Question:
Basically:
- I have a python script I want to execute.- When I run my program, my build directory does not include the python script.- Therefore I can not find the file with QDir, unless I manually set it.
Am I supposed to get it so the .py file is included in my build directory? Or am I missing something here?
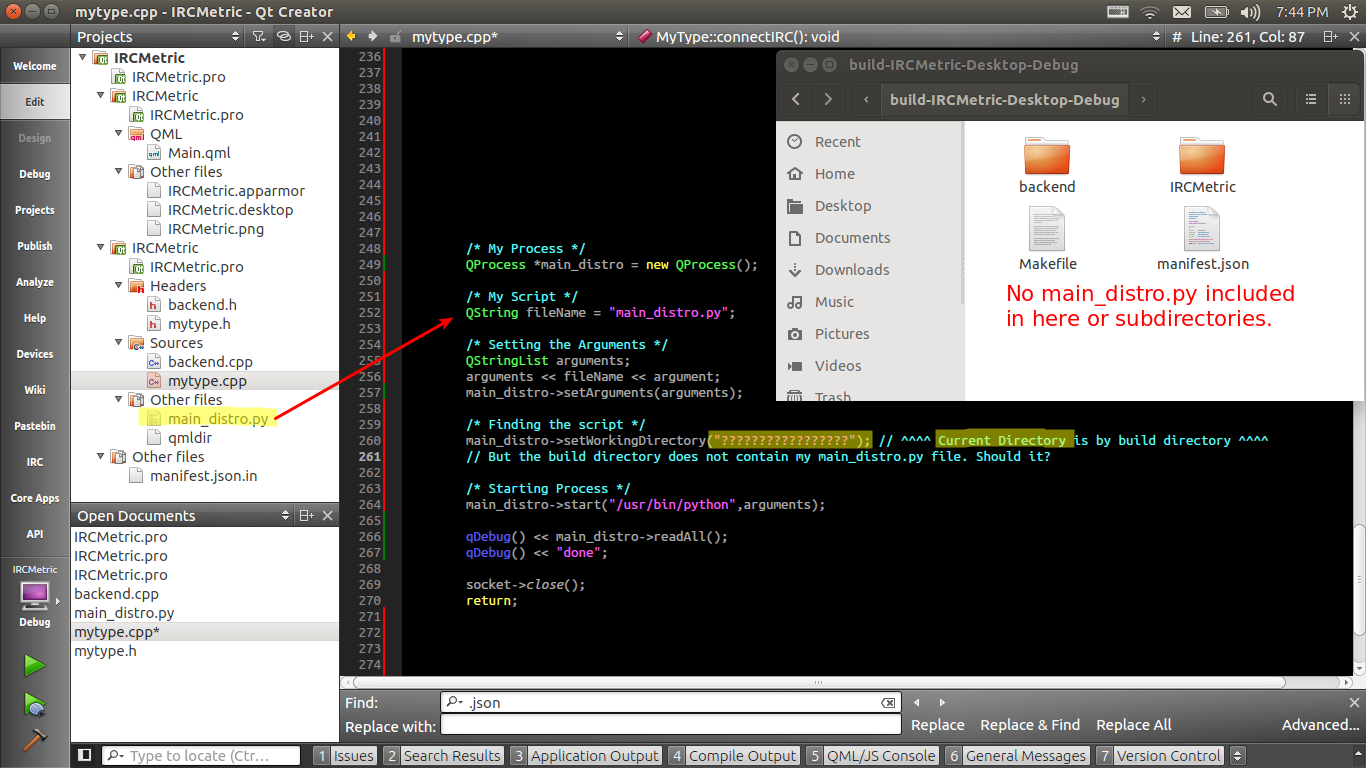
Answer: Qt does shadow building by default, meaning that it puts all the intermediate files and binaries it makes in a nearby folder called:
'''
build-<target>-<compilier>-configuration
'''
To be able to find a file, you need to be able to see if from the 'working directory'. The default working directory is the same as the build directory.
In my projects, I typically change the working directory to the same folder as my source files. To do this go to:
'''
Projects > Run > Working Directory
'''
Then browse to the folder with your code.
Now when you look for your file it will be there.
The other option is to use Qt's resource file system, where it packs your python script into your exe.
<URL>
For that to work, first, create a new Qt resource file using 'file > new', then add your script to a Qt Resource file. After it is added right click on it and click 'copy resource path'.
Then go to your line of code where you want to access the file and paste. You should see something like '":/my_script.py"'.
Hope that helps.